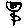
Label: flower